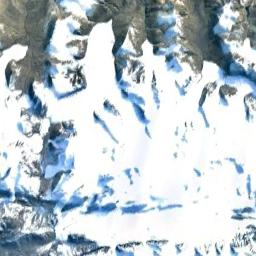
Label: snowberg